Field crop: maize
Growth stage: 2
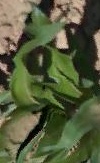
Species: maize